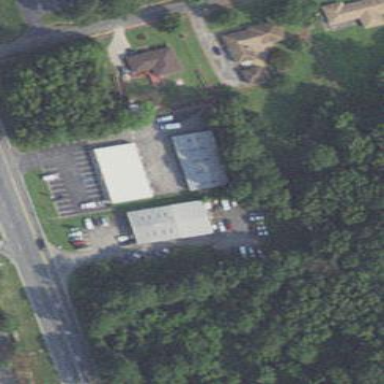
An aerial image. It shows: Commercial area containing car repair shop.